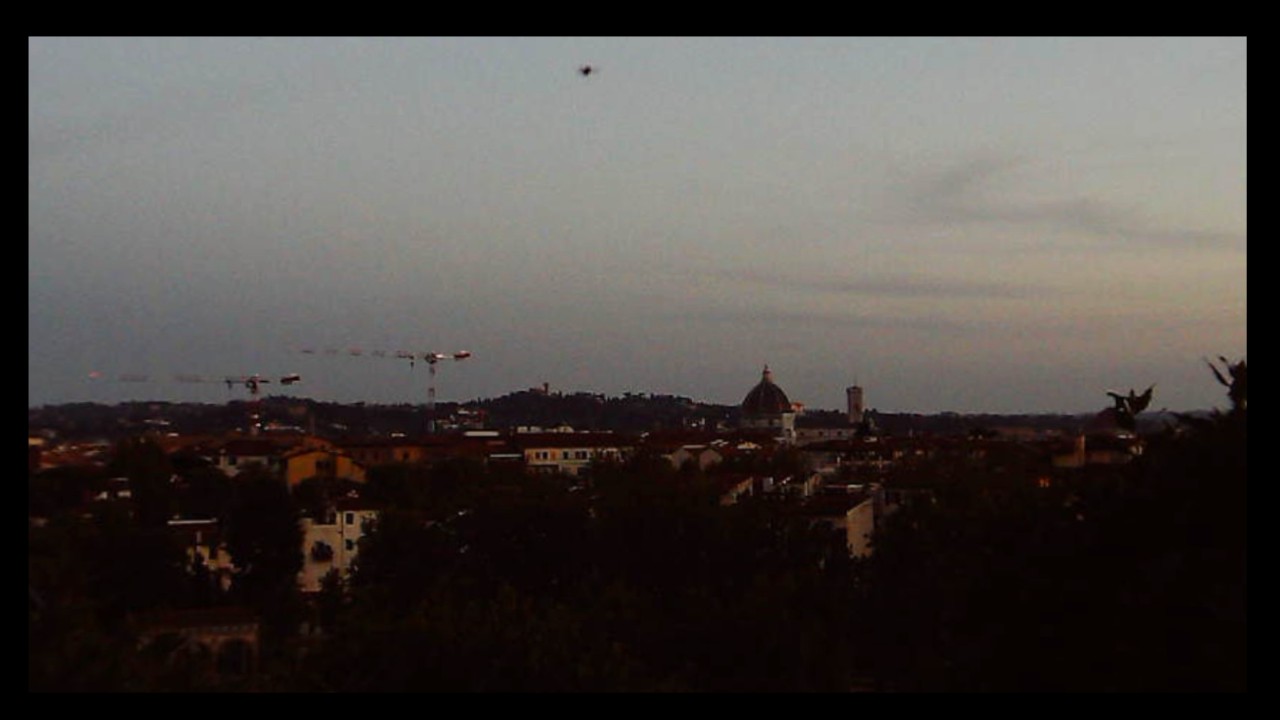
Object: DJI Mini 3